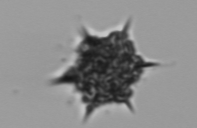
Label: Dictyocha